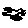
Label: bird